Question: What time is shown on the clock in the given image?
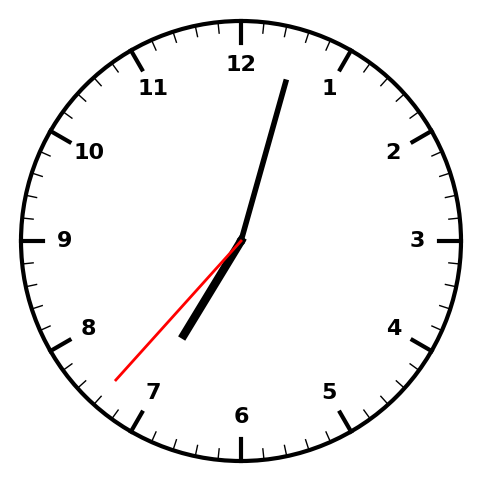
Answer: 07:02:37